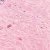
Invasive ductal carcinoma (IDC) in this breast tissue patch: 0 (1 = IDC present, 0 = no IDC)